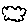
Label: cloud